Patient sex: M
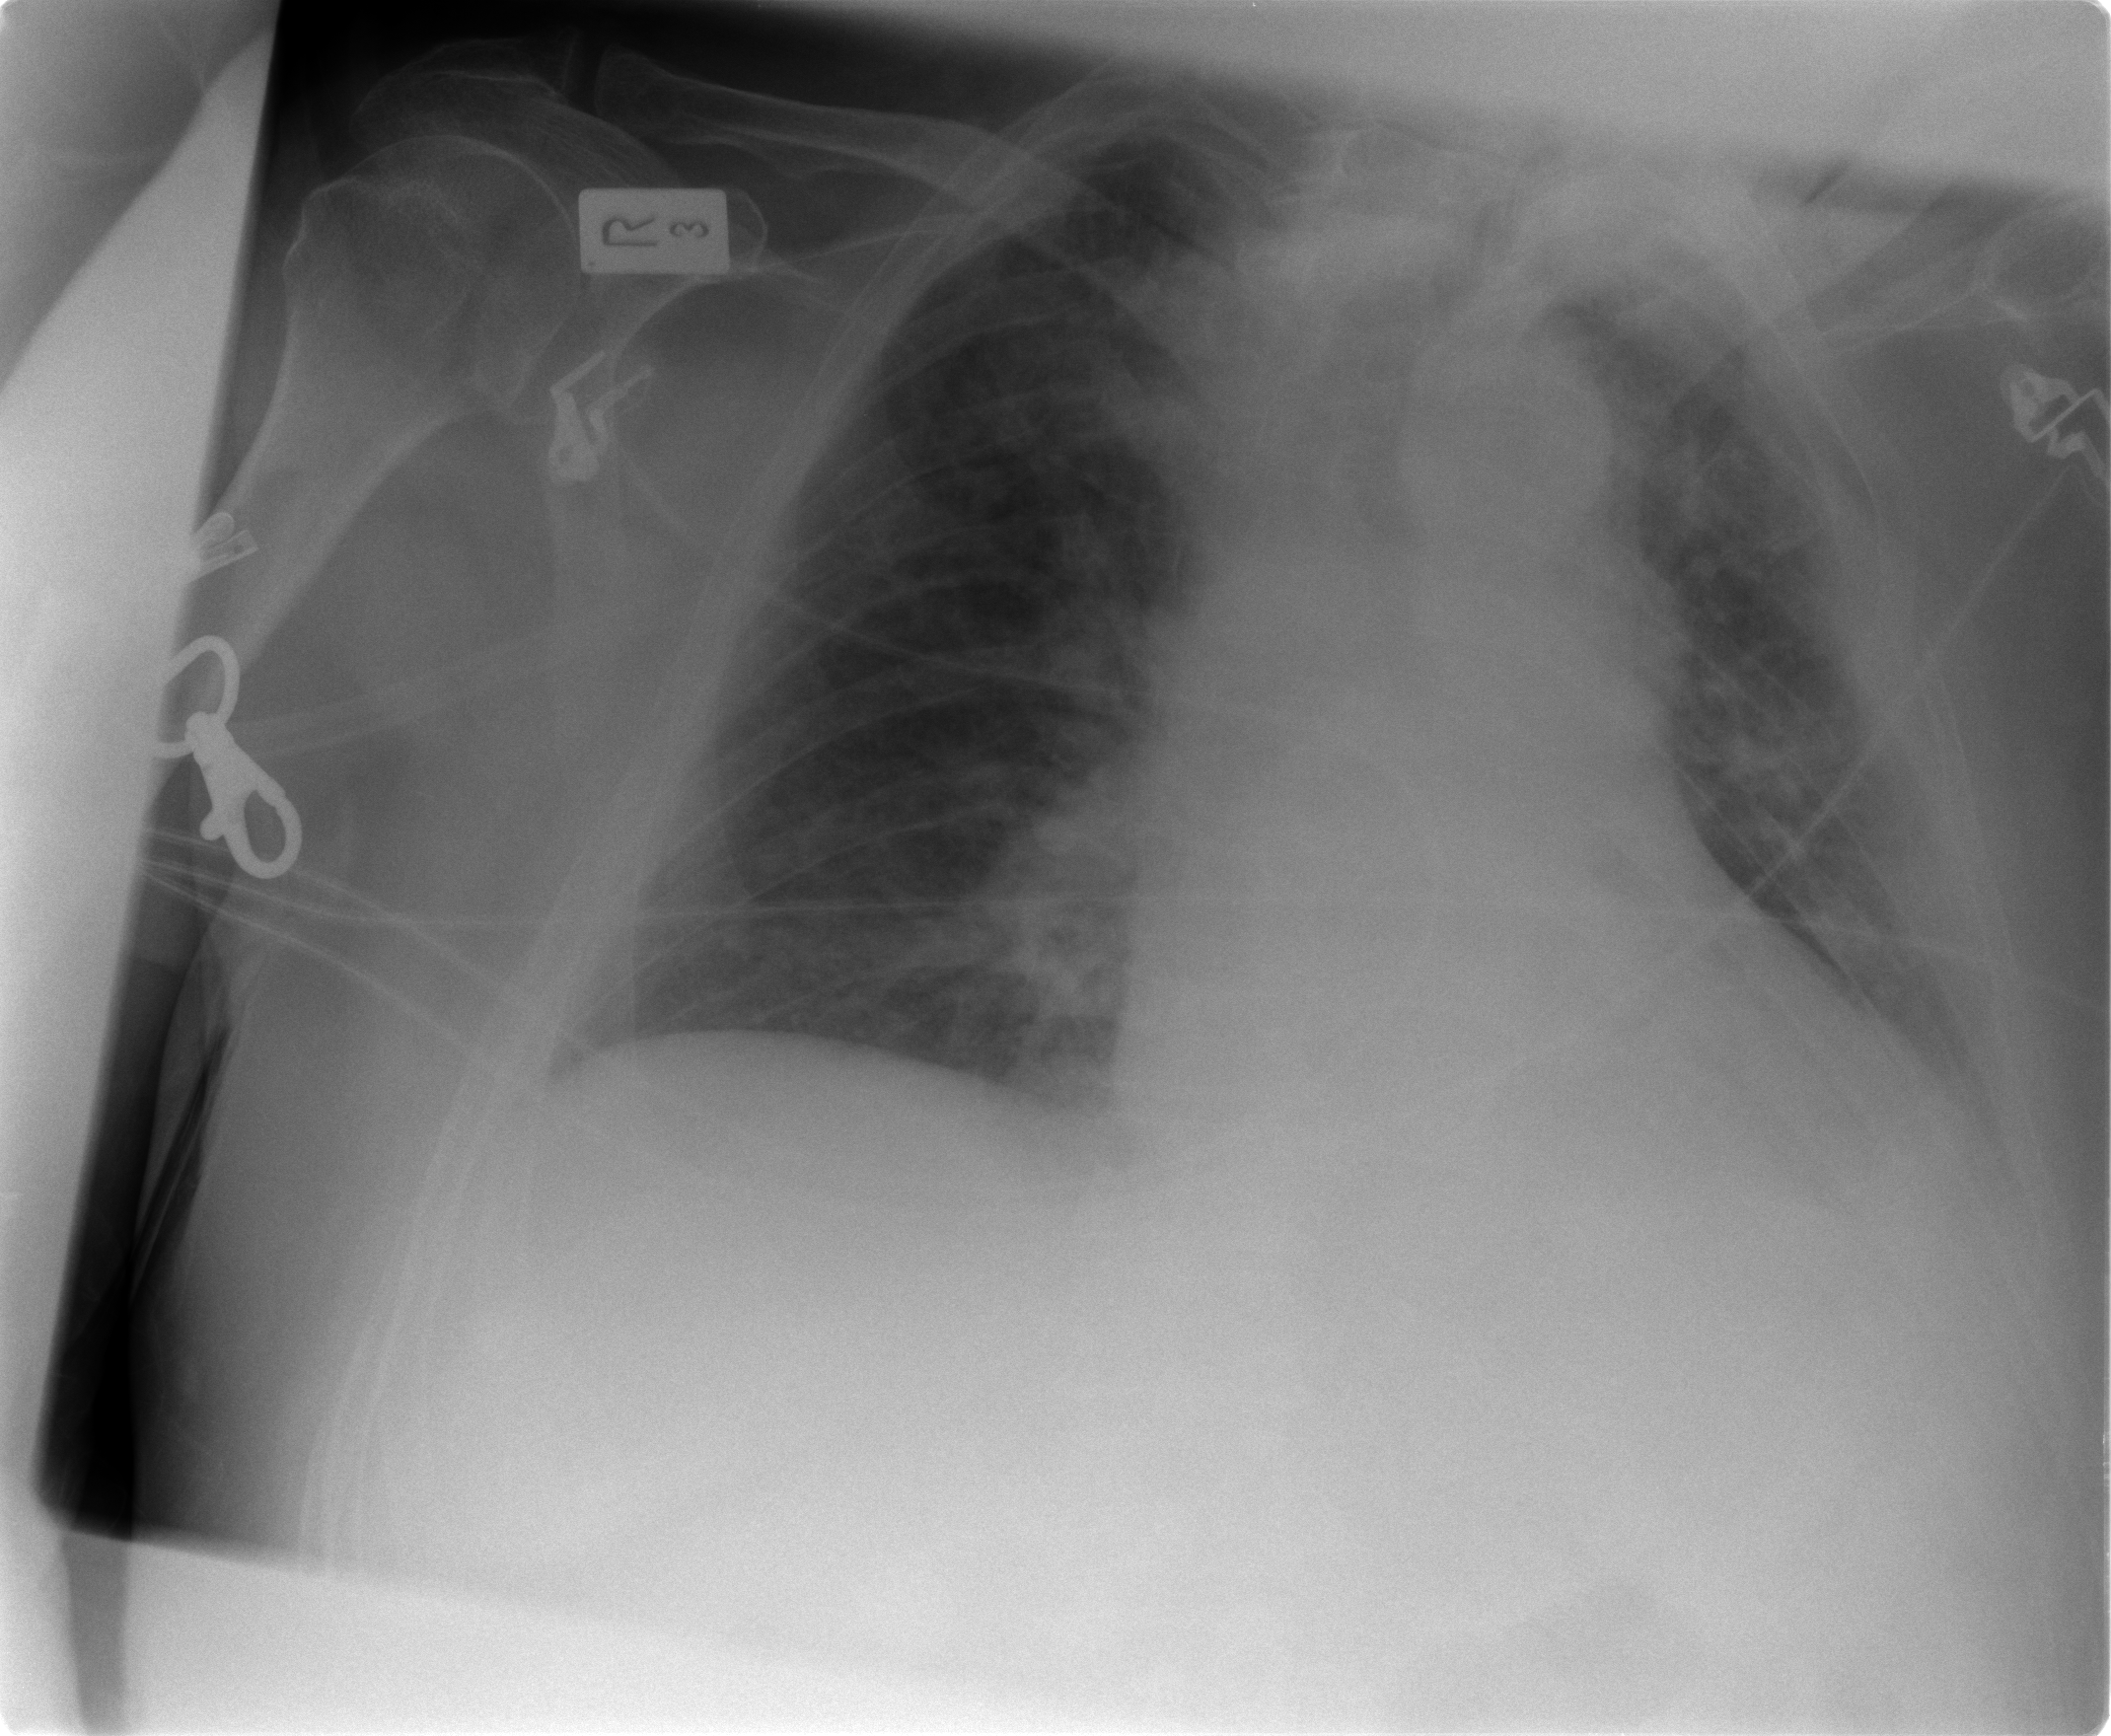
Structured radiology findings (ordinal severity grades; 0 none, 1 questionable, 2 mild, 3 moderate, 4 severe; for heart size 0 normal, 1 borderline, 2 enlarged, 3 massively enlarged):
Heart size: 0
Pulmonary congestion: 0
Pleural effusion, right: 0
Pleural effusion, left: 2
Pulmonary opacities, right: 0
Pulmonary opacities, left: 0
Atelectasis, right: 2
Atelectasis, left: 2